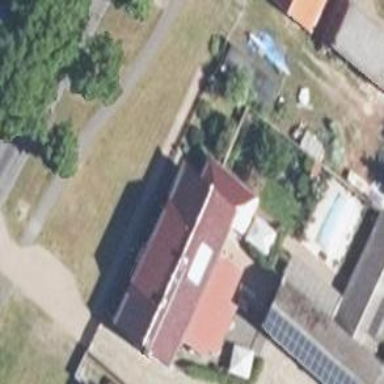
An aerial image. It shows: Detached building with red saltbox roof made of roof tiles.